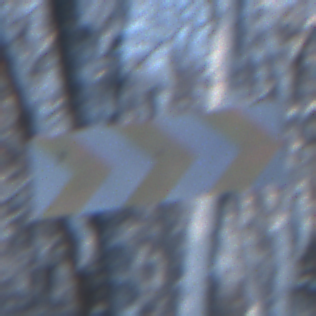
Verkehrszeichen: RichtungstafelnInKurvenGrossLinks
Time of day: MorningAfternoon
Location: Outdoor (Nature)
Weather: Clear
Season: Winter
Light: Natural